Question: I'm sending data with ajax:
'''
$('article.work a').click(function(e){
var h = $(this).attr('href');
e.preventDefault();
$.ajax({
type: "POST",
url: h,
data: workItems,
success: function(data){
console.log('success');
window.location = h;
},
error: function(){
console.log('eror');
}
});
});
'''
it sends ok and after checking in firebug post tab it looks like:

So i believe it is sending correct data. But when I try to retrieve it from $_POST via php and I do
'''
<?php
print_r(json_decode($_POST["json"]));
?>;
'''
nothing is printed.
What am I doing wrong?
Why won't $_POST recognize my data even though it is sent?
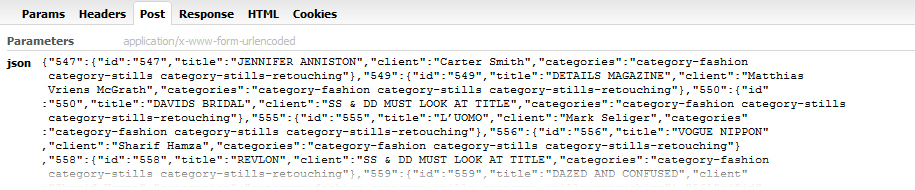
Answer: Try:
'var_dump($_POST['json'], true)'. This means that will result as associative array, rather than object.
Try:
'''
$.ajax({
url: "h",
type: "post",
data: workItems,
});
'''
And try get a data using 'var_dump($_POST);' or as associative array: 'var_dump($_POST['workItems'], true);'.
I think before outputing a result of JSON should be correctly formatted as UTF8:
'''
$result = mb_convert_encoding($result,'UTF-8','UTF-8');
$result = json_decode($result);
'''
Put above code before outputs a JSON code.